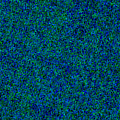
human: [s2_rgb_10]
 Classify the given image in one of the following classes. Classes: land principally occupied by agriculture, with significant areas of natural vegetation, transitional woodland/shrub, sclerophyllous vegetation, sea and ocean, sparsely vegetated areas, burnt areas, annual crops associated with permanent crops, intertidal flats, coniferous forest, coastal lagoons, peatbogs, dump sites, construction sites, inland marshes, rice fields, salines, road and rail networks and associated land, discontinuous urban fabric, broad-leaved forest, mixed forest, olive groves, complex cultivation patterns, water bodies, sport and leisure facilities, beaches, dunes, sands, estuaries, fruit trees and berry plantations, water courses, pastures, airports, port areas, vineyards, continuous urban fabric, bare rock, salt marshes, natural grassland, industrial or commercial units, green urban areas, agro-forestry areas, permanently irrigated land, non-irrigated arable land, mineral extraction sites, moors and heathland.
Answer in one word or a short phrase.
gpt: sea and ocean